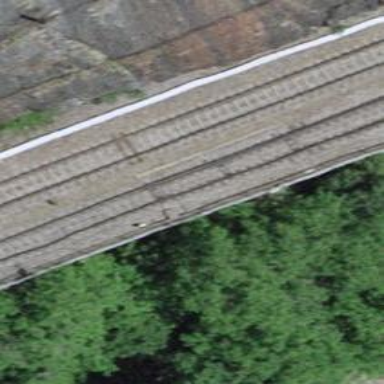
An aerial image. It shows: Railway switch with the turnout side on the left.